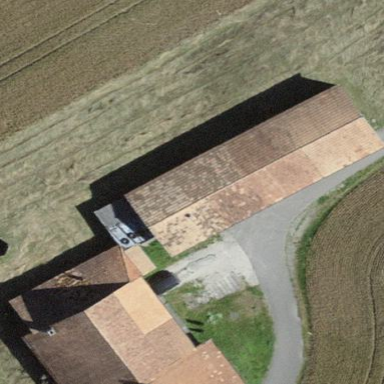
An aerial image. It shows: Barn.